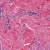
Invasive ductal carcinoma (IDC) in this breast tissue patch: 0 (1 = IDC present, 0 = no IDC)